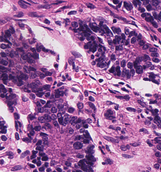
Tumor epithelial tissue: yes
Tumor-associated stroma tissue: yes
Normal tissue: no